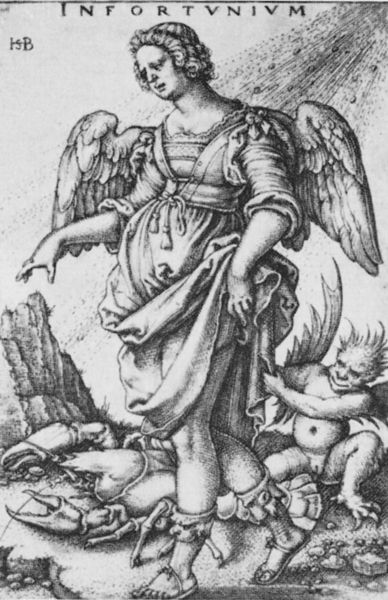
Titel: Infortunium
Künstler: Hans Sebald Beham
Schlagwörter: berg, feder, felsen, flügel, fuß, hand, nackt, rubens, weiß, frau, kleid, schwarz, zeichnung, hochformat, schleife, böse, federn, steine, signatur, gewand, mantel, locken, engel, schrift, papier, italien, fels, ziehen, unglück, sandalen, schwanger, barfuss, hummer, krabbe, lichtstrahl, strahlen, druck, monogramm, stich, seite, text, allegorie, dämon, personifikation, sandale, gut, teufel, dürer, gamaschen, krebs, unglücklich, raffael, pech, isb, infortunium, infortuna, infortvnivm, hsb